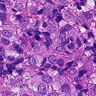
Metastatic tissue present: yes